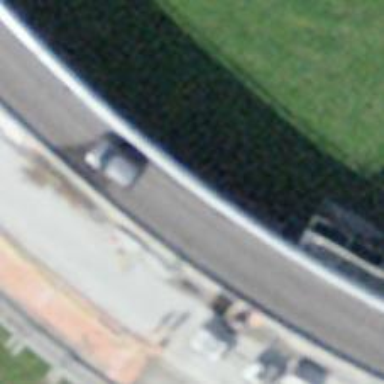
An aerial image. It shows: Guard rail as barrier.